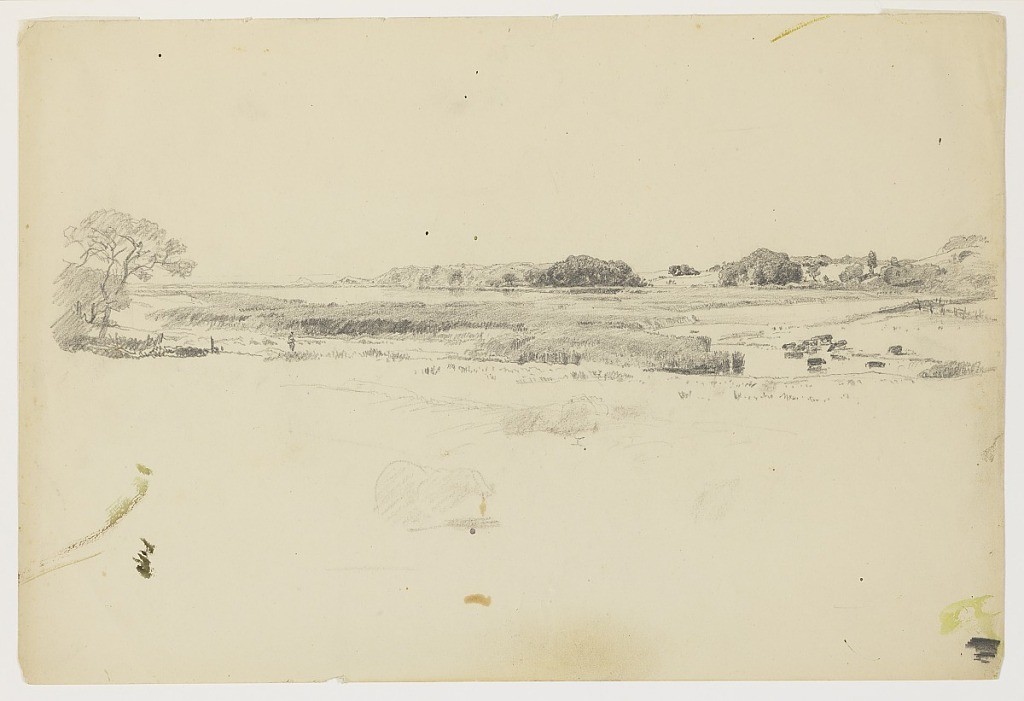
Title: Study of seashore, Rhode Island
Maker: William Trost Richards, American, 1833–1905
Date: ca. 1877
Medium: Graphite on paper
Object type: Drawing
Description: Sketch of a marsh with trees along the horizon.